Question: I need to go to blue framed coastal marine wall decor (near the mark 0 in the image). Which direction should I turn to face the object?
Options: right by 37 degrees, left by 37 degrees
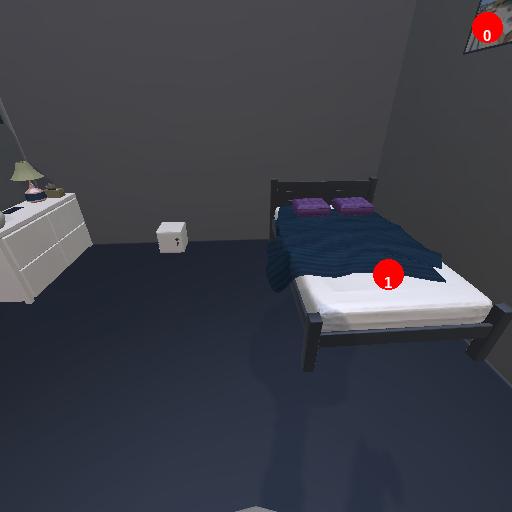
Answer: right by 37 degrees